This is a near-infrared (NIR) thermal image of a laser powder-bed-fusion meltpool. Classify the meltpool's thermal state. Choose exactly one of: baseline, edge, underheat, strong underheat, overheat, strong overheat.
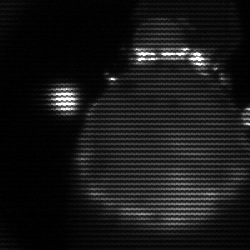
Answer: edge